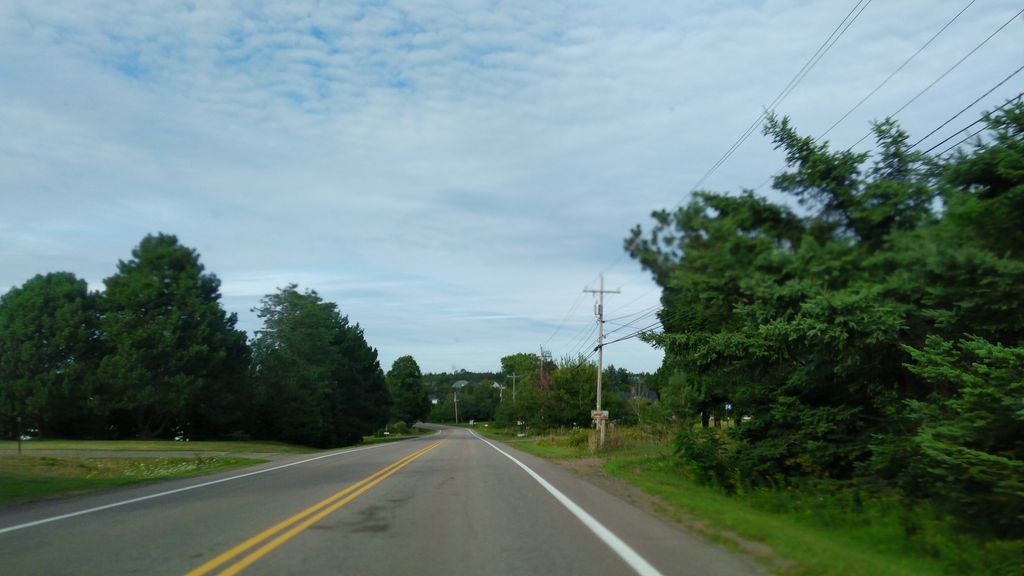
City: charlottetown